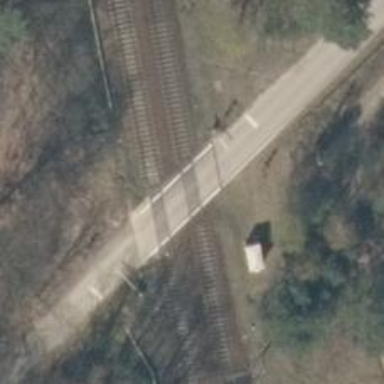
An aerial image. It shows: Level crossing along the railway.